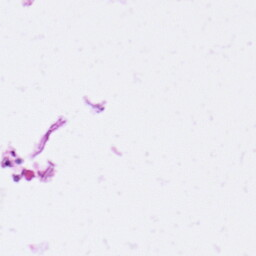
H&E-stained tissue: Pancreatic